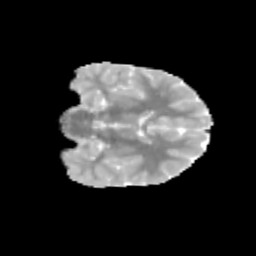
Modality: MD
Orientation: coronal
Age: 13
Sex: male
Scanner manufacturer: siemens
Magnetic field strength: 3 T
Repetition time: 3.8 s
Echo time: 0.07 s